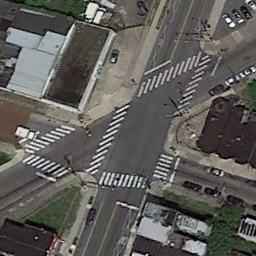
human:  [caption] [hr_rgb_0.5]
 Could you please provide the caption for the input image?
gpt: There are many different shapes of buildings beside the intersection .

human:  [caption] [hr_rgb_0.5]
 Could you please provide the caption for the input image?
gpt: There are several vehicles on the slanted intersection of the intersection, Many buildings and trees around the intersection, And many cars parked in the open space beside the intersection .

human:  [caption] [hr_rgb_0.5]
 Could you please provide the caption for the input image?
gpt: A tilted intersection with sparse traffic is between some buildings .

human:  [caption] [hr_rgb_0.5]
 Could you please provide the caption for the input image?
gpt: There is a red house near the crossroads .

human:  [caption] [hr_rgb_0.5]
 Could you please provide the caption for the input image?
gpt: There are some buildings beside the intersection .